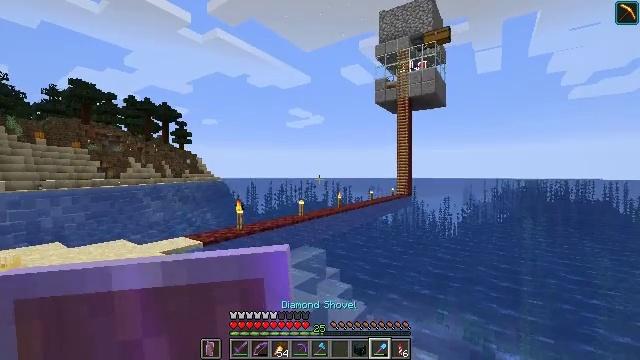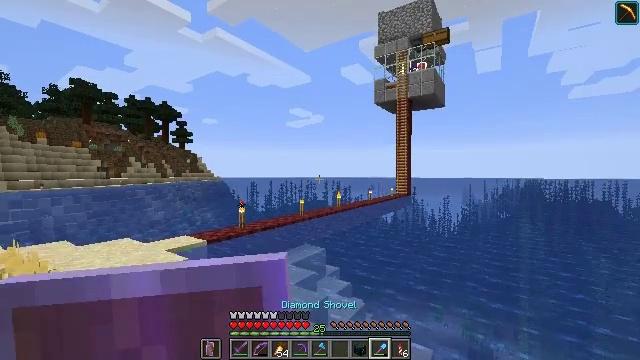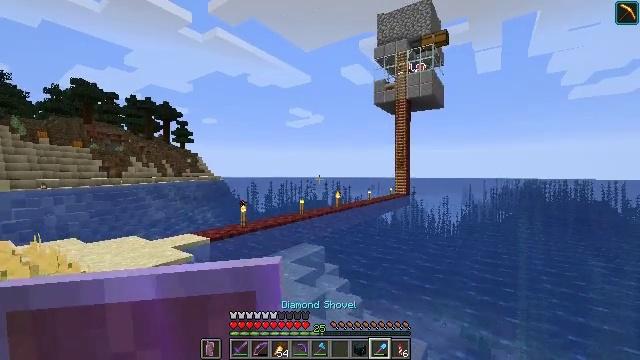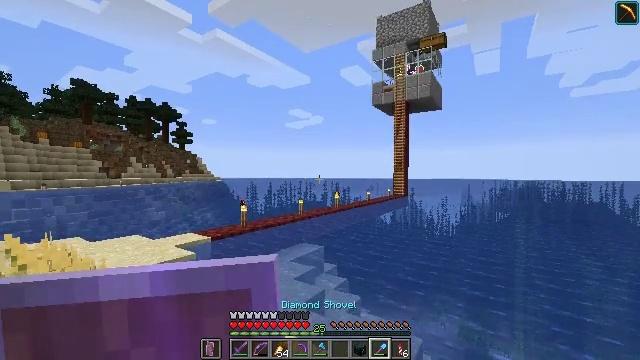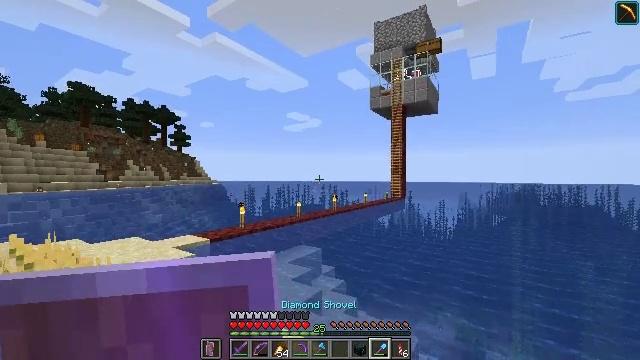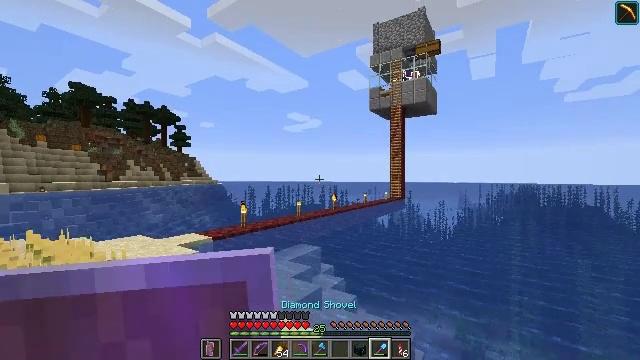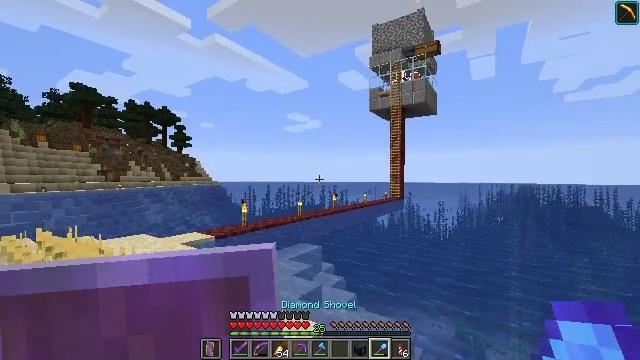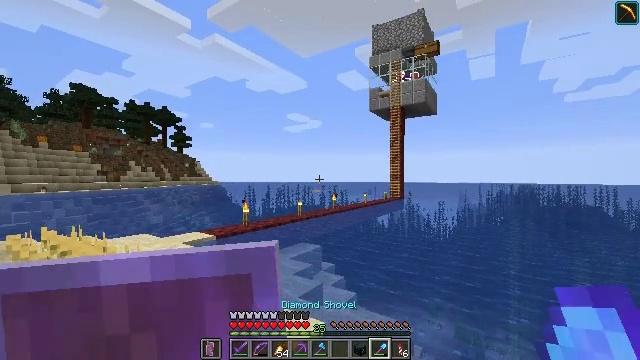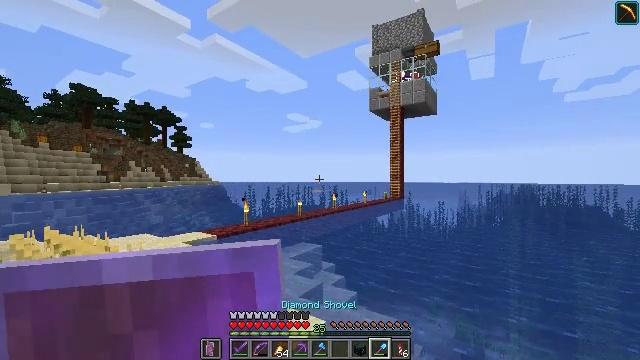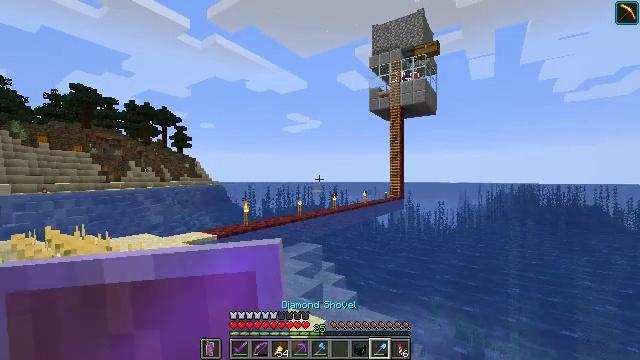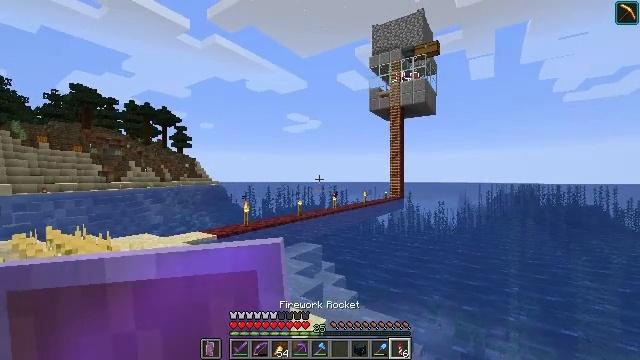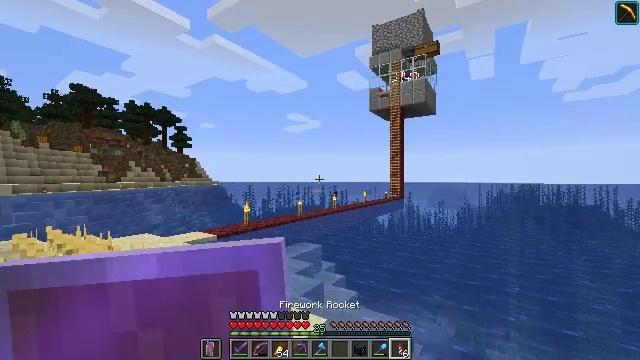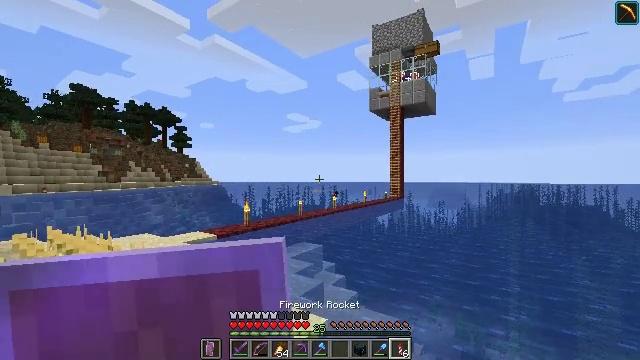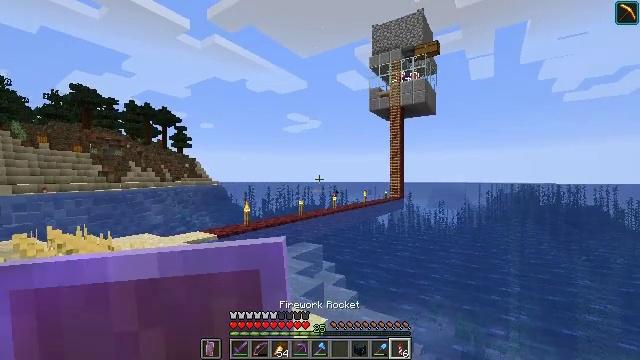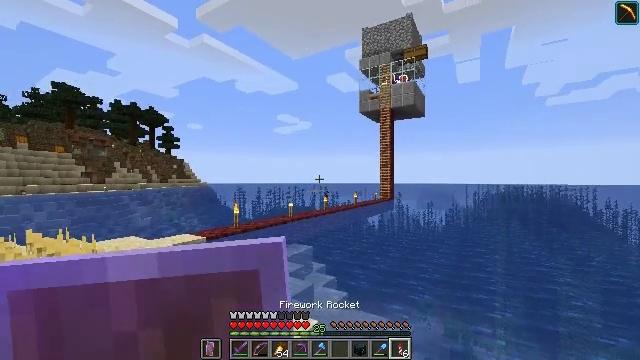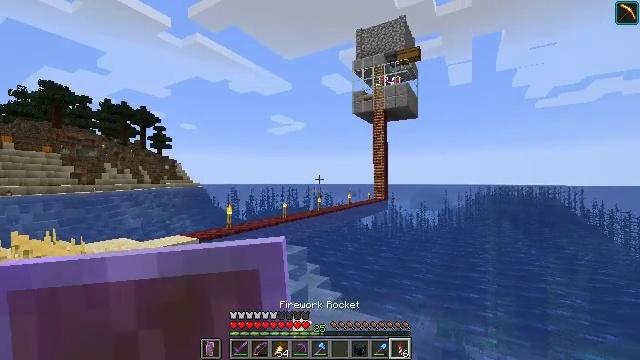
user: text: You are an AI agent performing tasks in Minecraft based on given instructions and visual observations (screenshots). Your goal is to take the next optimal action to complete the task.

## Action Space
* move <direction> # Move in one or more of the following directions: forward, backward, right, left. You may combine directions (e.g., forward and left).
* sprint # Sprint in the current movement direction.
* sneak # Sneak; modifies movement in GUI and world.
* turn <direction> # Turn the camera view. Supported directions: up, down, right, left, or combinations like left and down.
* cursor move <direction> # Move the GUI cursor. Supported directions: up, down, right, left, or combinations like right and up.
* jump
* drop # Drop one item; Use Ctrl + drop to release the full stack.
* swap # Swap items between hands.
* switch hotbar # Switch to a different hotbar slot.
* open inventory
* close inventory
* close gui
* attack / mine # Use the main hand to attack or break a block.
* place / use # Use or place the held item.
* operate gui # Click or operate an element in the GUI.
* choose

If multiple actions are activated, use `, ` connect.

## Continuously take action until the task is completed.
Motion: motion action
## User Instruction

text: Dismantle the sticky piston for reuse.
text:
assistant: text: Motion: move back
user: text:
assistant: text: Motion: move back
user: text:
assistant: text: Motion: move back
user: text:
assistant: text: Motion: move back
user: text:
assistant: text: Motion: no_op
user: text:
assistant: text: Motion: no_op
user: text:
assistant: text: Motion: no_op
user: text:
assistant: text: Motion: no_op
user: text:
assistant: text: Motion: no_op
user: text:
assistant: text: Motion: no_op
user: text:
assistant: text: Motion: no_op
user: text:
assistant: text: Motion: no_op
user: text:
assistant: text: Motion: no_op
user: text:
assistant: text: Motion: turn right
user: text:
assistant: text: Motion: turn right
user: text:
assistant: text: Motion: no_op
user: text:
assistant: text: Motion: turn left and down
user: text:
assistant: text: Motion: turn left and down
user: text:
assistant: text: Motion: move forward, turn left and down
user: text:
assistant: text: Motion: move forward, sprint
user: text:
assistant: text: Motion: move forward, sprint
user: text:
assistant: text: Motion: move forward, sprint
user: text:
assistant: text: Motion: move forward, sprint
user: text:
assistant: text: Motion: move forward, sprint, turn right and up
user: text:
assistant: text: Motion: move forward, sprint, turn right and up
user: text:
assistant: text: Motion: move forward, sprint, turn right and up
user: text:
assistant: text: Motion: move forward, sprint, turn right
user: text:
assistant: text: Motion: move forward
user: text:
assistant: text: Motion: no_op
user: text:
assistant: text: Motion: no_op